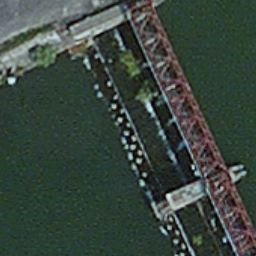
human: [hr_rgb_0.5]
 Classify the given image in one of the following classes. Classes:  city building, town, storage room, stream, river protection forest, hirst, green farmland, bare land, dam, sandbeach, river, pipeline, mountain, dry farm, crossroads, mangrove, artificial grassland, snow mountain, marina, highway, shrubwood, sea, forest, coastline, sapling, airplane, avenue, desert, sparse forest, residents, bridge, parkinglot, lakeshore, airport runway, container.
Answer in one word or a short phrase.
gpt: dam